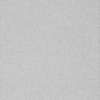
Label: dusty